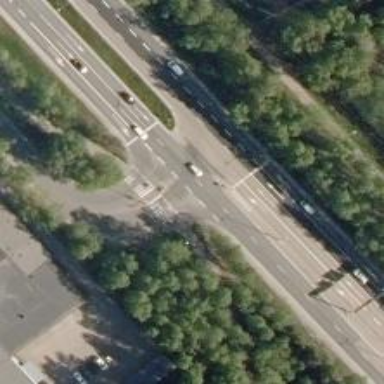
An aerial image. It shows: Asphalt cycleway with crossing.